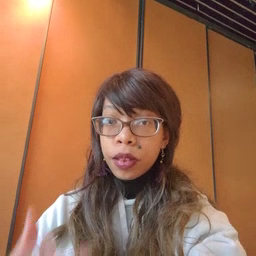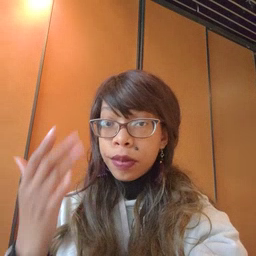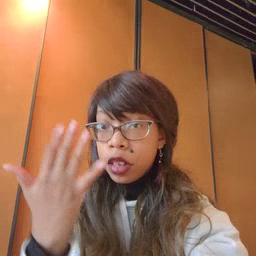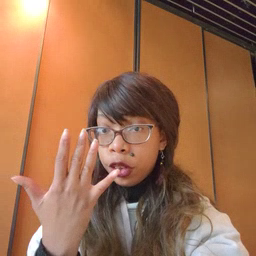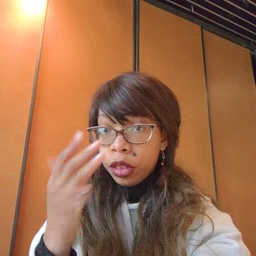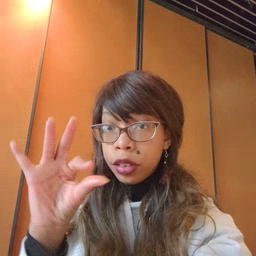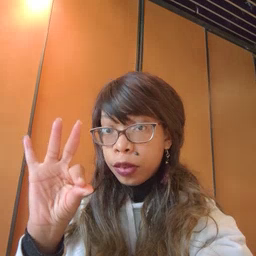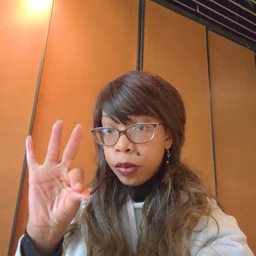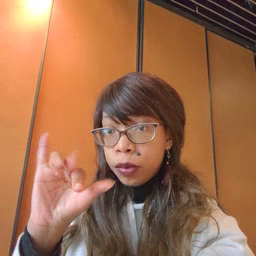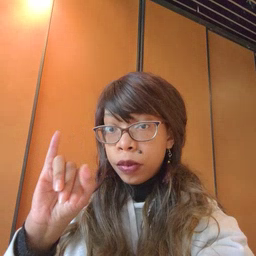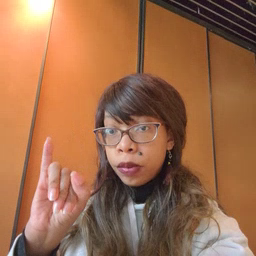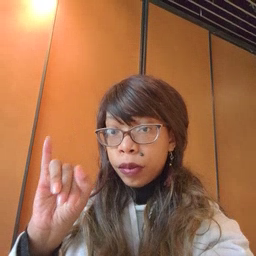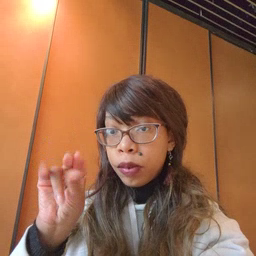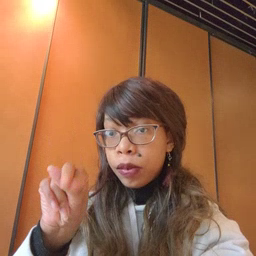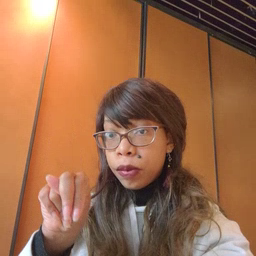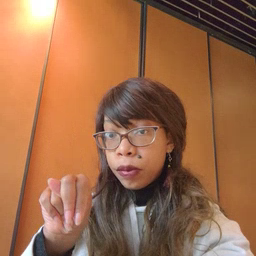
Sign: finger